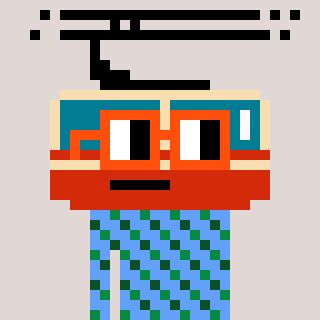
a pixel art character with square orange glasses, a tram wagon-shaped head and a blue-colored body on a warm background